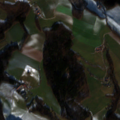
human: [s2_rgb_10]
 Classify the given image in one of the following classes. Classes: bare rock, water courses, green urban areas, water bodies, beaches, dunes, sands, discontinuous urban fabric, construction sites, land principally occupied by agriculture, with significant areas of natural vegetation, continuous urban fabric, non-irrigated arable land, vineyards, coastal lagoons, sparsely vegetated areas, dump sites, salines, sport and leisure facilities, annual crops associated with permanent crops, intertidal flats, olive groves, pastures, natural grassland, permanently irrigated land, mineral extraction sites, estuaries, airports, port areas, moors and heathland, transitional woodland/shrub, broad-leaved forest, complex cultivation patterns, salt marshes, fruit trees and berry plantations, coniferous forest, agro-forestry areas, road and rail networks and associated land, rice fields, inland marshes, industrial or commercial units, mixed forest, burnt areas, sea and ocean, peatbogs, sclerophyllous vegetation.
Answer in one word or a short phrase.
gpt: pastures, complex cultivation patterns, mixed forest